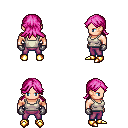
a pixel art fantasy rpg character, male body template, human, light skin, white pirate shirt, magenta pants, pink loose hair, metal gloves, gold boots, four views (front, back, left, right), 2x2 character sprite sheet, small pixel art, hard edges, no anti-aliasing